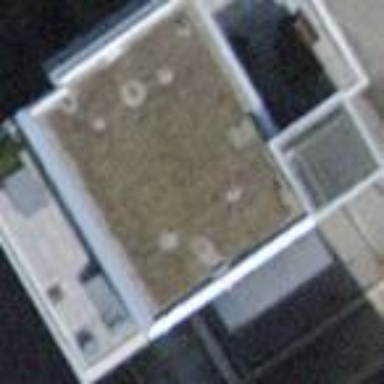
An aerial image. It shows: The building has flat roof oriented across. The roof is major part of the building.